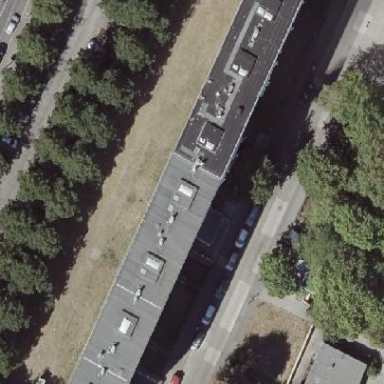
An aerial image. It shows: Building with flat roof made of tar paper.